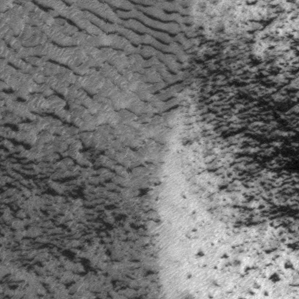
Label: frost